Question: i built switch case in 'Pentaho' to run predetermined case for varying parameter value.
the problem is 'Pentaho' don't break after execution the 'case'. so it run all cases! not only the required case.
i attached example of switch case for output text files.
when i run the 'Transform'. the switch case run all cases without any break. and it output the three text files !.

so what i do to solve these problem? i know that 'Pentaho Transfrom' run in 'Parallel', but why it doesn't break the switch case !?
This is the '.ktr' file contents:
'''
<?xml version="1.0" encoding="UTF-8"?>
<transformation>
<info>
<name>trans</name>
<description/>
<extended_description/>
<trans_version/>
<trans_type>Normal</trans_type>
<trans_status>0</trans_status>
<directory>&#x2f;</directory>
<parameters>
<parameter>
<name>var</name>
<default_value/>
<description/>
</parameter>
</parameters>
<log>
<trans-log-table><connection/>
<schema/>
<table/>
<size_limit_lines/>
<interval/>
<timeout_days/>
<field><id>ID_BATCH</id><enabled>Y</enabled><name>ID_BATCH</name></field><field><id>CHANNEL_ID</id><enabled>Y</enabled><name>CHANNEL_ID</name></field><field><id>TRANSNAME</id><enabled>Y</enabled><name>TRANSNAME</name></field><field><id>STATUS</id><enabled>Y</enabled><name>STATUS</name></field><field><id>LINES_READ</id><enabled>Y</enabled><name>LINES_READ</name><subject/></field><field><id>LINES_WRITTEN</id><enabled>Y</enabled><name>LINES_WRITTEN</name><subject/></field><field><id>LINES_UPDATED</id><enabled>Y</enabled><name>LINES_UPDATED</name><subject/></field><field><id>LINES_INPUT</id><enabled>Y</enabled><name>LINES_INPUT</name><subject/></field><field><id>LINES_OUTPUT</id><enabled>Y</enabled><name>LINES_OUTPUT</name><subject/></field><field><id>LINES_REJECTED</id><enabled>Y</enabled><name>LINES_REJECTED</name><subject/></field><field><id>ERRORS</id><enabled>Y</enabled><name>ERRORS</name></field><field><id>STARTDATE</id><enabled>Y</enabled><name>STARTDATE</name></field><field><id>ENDDATE</id><enabled>Y</enabled><name>ENDDATE</name></field><field><id>LOGDATE</id><enabled>Y</enabled><name>LOGDATE</name></field><field><id>DEPDATE</id><enabled>Y</enabled><name>DEPDATE</name></field><field><id>REPLAYDATE</id><enabled>Y</enabled><name>REPLAYDATE</name></field><field><id>LOG_FIELD</id><enabled>Y</enabled><name>LOG_FIELD</name></field><field><id>EXECUTING_SERVER</id><enabled>N</enabled><name>EXECUTING_SERVER</name></field><field><id>EXECUTING_USER</id><enabled>N</enabled><name>EXECUTING_USER</name></field><field><id>CLIENT</id><enabled>N</enabled><name>CLIENT</name></field></trans-log-table>
<perf-log-table><connection/>
<schema/>
<table/>
<interval/>
<timeout_days/>
<field><id>ID_BATCH</id><enabled>Y</enabled><name>ID_BATCH</name></field><field><id>SEQ_NR</id><enabled>Y</enabled><name>SEQ_NR</name></field><field><id>LOGDATE</id><enabled>Y</enabled><name>LOGDATE</name></field><field><id>TRANSNAME</id><enabled>Y</enabled><name>TRANSNAME</name></field><field><id>STEPNAME</id><enabled>Y</enabled><name>STEPNAME</name></field><field><id>STEP_COPY</id><enabled>Y</enabled><name>STEP_COPY</name></field><field><id>LINES_READ</id><enabled>Y</enabled><name>LINES_READ</name></field><field><id>LINES_WRITTEN</id><enabled>Y</enabled><name>LINES_WRITTEN</name></field><field><id>LINES_UPDATED</id><enabled>Y</enabled><name>LINES_UPDATED</name></field><field><id>LINES_INPUT</id><enabled>Y</enabled><name>LINES_INPUT</name></field><field><id>LINES_OUTPUT</id><enabled>Y</enabled><name>LINES_OUTPUT</name></field><field><id>LINES_REJECTED</id><enabled>Y</enabled><name>LINES_REJECTED</name></field><field><id>ERRORS</id><enabled>Y</enabled><name>ERRORS</name></field><field><id>INPUT_BUFFER_ROWS</id><enabled>Y</enabled><name>INPUT_BUFFER_ROWS</name></field><field><id>OUTPUT_BUFFER_ROWS</id><enabled>Y</enabled><name>OUTPUT_BUFFER_ROWS</name></field></perf-log-table>
<channel-log-table><connection/>
<schema/>
<table/>
<timeout_days/>
<field><id>ID_BATCH</id><enabled>Y</enabled><name>ID_BATCH</name></field><field><id>CHANNEL_ID</id><enabled>Y</enabled><name>CHANNEL_ID</name></field><field><id>LOG_DATE</id><enabled>Y</enabled><name>LOG_DATE</name></field><field><id>LOGGING_OBJECT_TYPE</id><enabled>Y</enabled><name>LOGGING_OBJECT_TYPE</name></field><field><id>OBJECT_NAME</id><enabled>Y</enabled><name>OBJECT_NAME</name></field><field><id>OBJECT_COPY</id><enabled>Y</enabled><name>OBJECT_COPY</name></field><field><id>REPOSITORY_DIRECTORY</id><enabled>Y</enabled><name>REPOSITORY_DIRECTORY</name></field><field><id>FILENAME</id><enabled>Y</enabled><name>FILENAME</name></field><field><id>OBJECT_ID</id><enabled>Y</enabled><name>OBJECT_ID</name></field><field><id>OBJECT_REVISION</id><enabled>Y</enabled><name>OBJECT_REVISION</name></field><field><id>PARENT_CHANNEL_ID</id><enabled>Y</enabled><name>PARENT_CHANNEL_ID</name></field><field><id>ROOT_CHANNEL_ID</id><enabled>Y</enabled><name>ROOT_CHANNEL_ID</name></field></channel-log-table>
<step-log-table><connection/>
<schema/>
<table/>
<timeout_days/>
<field><id>ID_BATCH</id><enabled>Y</enabled><name>ID_BATCH</name></field><field><id>CHANNEL_ID</id><enabled>Y</enabled><name>CHANNEL_ID</name></field><field><id>LOG_DATE</id><enabled>Y</enabled><name>LOG_DATE</name></field><field><id>TRANSNAME</id><enabled>Y</enabled><name>TRANSNAME</name></field><field><id>STEPNAME</id><enabled>Y</enabled><name>STEPNAME</name></field><field><id>STEP_COPY</id><enabled>Y</enabled><name>STEP_COPY</name></field><field><id>LINES_READ</id><enabled>Y</enabled><name>LINES_READ</name></field><field><id>LINES_WRITTEN</id><enabled>Y</enabled><name>LINES_WRITTEN</name></field><field><id>LINES_UPDATED</id><enabled>Y</enabled><name>LINES_UPDATED</name></field><field><id>LINES_INPUT</id><enabled>Y</enabled><name>LINES_INPUT</name></field><field><id>LINES_OUTPUT</id><enabled>Y</enabled><name>LINES_OUTPUT</name></field><field><id>LINES_REJECTED</id><enabled>Y</enabled><name>LINES_REJECTED</name></field><field><id>ERRORS</id><enabled>Y</enabled><name>ERRORS</name></field><field><id>LOG_FIELD</id><enabled>N</enabled><name>LOG_FIELD</name></field></step-log-table>
<metrics-log-table><connection/>
<schema/>
<table/>
<timeout_days/>
<field><id>ID_BATCH</id><enabled>Y</enabled><name>ID_BATCH</name></field><field><id>CHANNEL_ID</id><enabled>Y</enabled><name>CHANNEL_ID</name></field><field><id>LOG_DATE</id><enabled>Y</enabled><name>LOG_DATE</name></field><field><id>METRICS_DATE</id><enabled>Y</enabled><name>METRICS_DATE</name></field><field><id>METRICS_CODE</id><enabled>Y</enabled><name>METRICS_CODE</name></field><field><id>METRICS_DESCRIPTION</id><enabled>Y</enabled><name>METRICS_DESCRIPTION</name></field><field><id>METRICS_SUBJECT</id><enabled>Y</enabled><name>METRICS_SUBJECT</name></field><field><id>METRICS_TYPE</id><enabled>Y</enabled><name>METRICS_TYPE</name></field><field><id>METRICS_VALUE</id><enabled>Y</enabled><name>METRICS_VALUE</name></field></metrics-log-table>
</log>
<maxdate>
<connection/>
<table/>
<field/>
<offset>0.0</offset>
<maxdiff>0.0</maxdiff>
</maxdate>
<size_rowset>10000</size_rowset>
<sleep_time_empty>50</sleep_time_empty>
<sleep_time_full>50</sleep_time_full>
<unique_connections>N</unique_connections>
<feedback_shown>Y</feedback_shown>
<feedback_size>50000</feedback_size>
<using_thread_priorities>Y</using_thread_priorities>
<shared_objects_file/>
<capture_step_performance>N</capture_step_performance>
<step_performance_capturing_delay>1000</step_performance_capturing_delay>
<step_performance_capturing_size_limit>100</step_performance_capturing_size_limit>
<dependencies>
</dependencies>
<partitionschemas>
</partitionschemas>
<slaveservers>
</slaveservers>
<clusterschemas>
</clusterschemas>
<created_user>-</created_user>
<created_date>2014&#x2f;07&#x2f;13 12&#x3a;36&#x3a;07.782</created_date>
<modified_user>-</modified_user>
<modified_date>2014&#x2f;07&#x2f;13 12&#x3a;36&#x3a;07.782</modified_date>
</info>
<notepads>
</notepads>
<connection>
<name>AgileBI</name>
<server>localhost</server>
<type>MONETDB</type>
<access>Native</access>
<database>pentaho-instaview</database>
<port>50006</port>
<username>monetdb</username>
<password>Encrypted 2be98afc86aa7f2e4cb14a17edb86abd8</password>
<servername/>
<data_tablespace/>
<index_tablespace/>
<read_only>true</read_only>
<attributes>
<attribute><code>EXTRA_OPTION_INFOBRIGHT.characterEncoding</code><attribute>UTF-8</attribute></attribute>
<attribute><code>EXTRA_OPTION_MYSQL.defaultFetchSize</code><attribute>500</attribute></attribute>
<attribute><code>EXTRA_OPTION_MYSQL.useCursorFetch</code><attribute>true</attribute></attribute>
<attribute><code>PORT_NUMBER</code><attribute>50006</attribute></attribute>
<attribute><code>PRESERVE_RESERVED_WORD_CASE</code><attribute>Y</attribute></attribute>
<attribute><code>SUPPORTS_BOOLEAN_DATA_TYPE</code><attribute>Y</attribute></attribute>
<attribute><code>SUPPORTS_TIMESTAMP_DATA_TYPE</code><attribute>Y</attribute></attribute>
</attributes>
</connection>
<order>
<hop> <from>Switch &#x2f; Case</from><to>Text file output</to><enabled>Y</enabled> </hop>
<hop> <from>Switch &#x2f; Case</from><to>Text file output 2</to><enabled>Y</enabled> </hop>
<hop> <from>Switch &#x2f; Case</from><to>Text file output 2 2</to><enabled>Y</enabled> </hop>
<hop> <from>Text file output</from><to>Dummy &#x28;do nothing&#x29;</to><enabled>Y</enabled> </hop>
<hop> <from>Generate Rows</from><to>Set field value to a constant</to><enabled>Y</enabled> </hop>
<hop> <from>Set field value to a constant</from><to>Switch &#x2f; Case</to><enabled>Y</enabled> </hop>
</order>
<step>
<name>Switch &#x2f; Case</name>
<type>SwitchCase</type>
<description/>
<distribute>Y</distribute>
<custom_distribution/>
<copies>1</copies>
<partitioning>
<method>none</method>
<schema_name/>
</partitioning>
<fieldname>var</fieldname>
<use_contains>N</use_contains>
<case_value_type>String</case_value_type>
<case_value_format/>
<case_value_decimal/>
<case_value_group/>
<default_target_step/>
<cases><case><value>a</value>
<target_step>Text file output</target_step>
</case><case><value>b</value>
<target_step>Text file output 2</target_step>
</case><case><value>c</value>
<target_step>Text file output 2 2</target_step>
</case></cases> <cluster_schema/>
<remotesteps> <input> </input> <output> </output> </remotesteps> <GUI>
<xloc>271</xloc>
<yloc>99</yloc>
<draw>Y</draw>
</GUI>
</step>
<step>
<name>Generate Rows</name>
<type>RowGenerator</type>
<description/>
<distribute>Y</distribute>
<custom_distribution/>
<copies>1</copies>
<partitioning>
<method>none</method>
<schema_name/>
</partitioning>
<fields>
<field>
<name>var</name>
<type>String</type>
<format/>
<currency/>
<decimal/>
<group/>
<nullif/>
<length>-1</length>
<precision>-1</precision>
<set_empty_string>N</set_empty_string>
</field>
</fields>
<limit>10</limit>
<never_ending>N</never_ending>
<interval_in_ms>5000</interval_in_ms>
<row_time_field>now</row_time_field>
<last_time_field>FiveSecondsAgo</last_time_field>
<cluster_schema/>
<remotesteps> <input> </input> <output> </output> </remotesteps> <GUI>
<xloc>47</xloc>
<yloc>97</yloc>
<draw>Y</draw>
</GUI>
</step>
<step>
<name>Text file output</name>
<type>TextFileOutput</type>
<description/>
<distribute>N</distribute>
<custom_distribution/>
<copies>1</copies>
<partitioning>
<method>none</method>
<schema_name/>
</partitioning>
<separator>&#x3b;</separator>
<enclosure>&#x22;</enclosure>
<enclosure_forced>N</enclosure_forced>
<enclosure_fix_disabled>N</enclosure_fix_disabled>
<header>Y</header>
<footer>N</footer>
<format>DOS</format>
<compression>None</compression>
<encoding/>
<endedLine/>
<fileNameInField>N</fileNameInField>
<fileNameField/>
<create_parent_folder>Y</create_parent_folder>
<file>
<name>a</name>
<is_command>N</is_command>
<servlet_output>N</servlet_output>
<do_not_open_new_file_init>N</do_not_open_new_file_init>
<extention>txt</extention>
<append>N</append>
<split>N</split>
<haspartno>N</haspartno>
<add_date>N</add_date>
<add_time>N</add_time>
<SpecifyFormat>N</SpecifyFormat>
<date_time_format/>
<add_to_result_filenames>Y</add_to_result_filenames>
<pad>N</pad>
<fast_dump>N</fast_dump>
<splitevery>0</splitevery>
</file>
<fields>
</fields>
<cluster_schema/>
<remotesteps> <input> </input> <output> </output> </remotesteps> <GUI>
<xloc>463</xloc>
<yloc>98</yloc>
<draw>Y</draw>
</GUI>
</step>
<step>
<name>Text file output 2</name>
<type>TextFileOutput</type>
<description/>
<distribute>Y</distribute>
<custom_distribution/>
<copies>1</copies>
<partitioning>
<method>none</method>
<schema_name/>
</partitioning>
<separator>&#x3b;</separator>
<enclosure>&#x22;</enclosure>
<enclosure_forced>N</enclosure_forced>
<enclosure_fix_disabled>N</enclosure_fix_disabled>
<header>Y</header>
<footer>N</footer>
<format>DOS</format>
<compression>None</compression>
<encoding/>
<endedLine/>
<fileNameInField>N</fileNameInField>
<fileNameField/>
<create_parent_folder>Y</create_parent_folder>
<file>
<name>b</name>
<is_command>N</is_command>
<servlet_output>N</servlet_output>
<do_not_open_new_file_init>N</do_not_open_new_file_init>
<extention>txt</extention>
<append>N</append>
<split>N</split>
<haspartno>N</haspartno>
<add_date>N</add_date>
<add_time>N</add_time>
<SpecifyFormat>N</SpecifyFormat>
<date_time_format/>
<add_to_result_filenames>Y</add_to_result_filenames>
<pad>N</pad>
<fast_dump>N</fast_dump>
<splitevery>0</splitevery>
</file>
<fields>
</fields>
<cluster_schema/>
<remotesteps> <input> </input> <output> </output> </remotesteps> <GUI>
<xloc>463</xloc>
<yloc>182</yloc>
<draw>Y</draw>
</GUI>
</step>
<step>
<name>Text file output 2 2</name>
<type>TextFileOutput</type>
<description/>
<distribute>Y</distribute>
<custom_distribution/>
<copies>1</copies>
<partitioning>
<method>none</method>
<schema_name/>
</partitioning>
<separator>&#x3b;</separator>
<enclosure>&#x22;</enclosure>
<enclosure_forced>N</enclosure_forced>
<enclosure_fix_disabled>N</enclosure_fix_disabled>
<header>Y</header>
<footer>N</footer>
<format>DOS</format>
<compression>None</compression>
<encoding/>
<endedLine/>
<fileNameInField>N</fileNameInField>
<fileNameField/>
<create_parent_folder>Y</create_parent_folder>
<file>
<name>c</name>
<is_command>N</is_command>
<servlet_output>N</servlet_output>
<do_not_open_new_file_init>N</do_not_open_new_file_init>
<extention>txt</extention>
<append>N</append>
<split>N</split>
<haspartno>N</haspartno>
<add_date>N</add_date>
<add_time>N</add_time>
<SpecifyFormat>N</SpecifyFormat>
<date_time_format/>
<add_to_result_filenames>Y</add_to_result_filenames>
<pad>N</pad>
<fast_dump>N</fast_dump>
<splitevery>0</splitevery>
</file>
<fields>
</fields>
<cluster_schema/>
<remotesteps> <input> </input> <output> </output> </remotesteps> <GUI>
<xloc>463</xloc>
<yloc>272</yloc>
<draw>Y</draw>
</GUI>
</step>
<step>
<name>Dummy &#x28;do nothing&#x29;</name>
<type>Dummy</type>
<description/>
<distribute>Y</distribute>
<custom_distribution/>
<copies>1</copies>
<partitioning>
<method>none</method>
<schema_name/>
</partitioning>
<cluster_schema/>
<remotesteps> <input> </input> <output> </output> </remotesteps> <GUI>
<xloc>694</xloc>
<yloc>102</yloc>
<draw>Y</draw>
</GUI>
</step>
<step>
<name>Set field value to a constant</name>
<type>SetValueConstant</type>
<description/>
<distribute>Y</distribute>
<custom_distribution/>
<copies>1</copies>
<partitioning>
<method>none</method>
<schema_name/>
</partitioning>
<usevar>Y</usevar>
<fields>
<field>
<name>var</name>
<value>&#x24;&#x7b;var&#x7d;</value>
<mask/>
<set_empty_string>N</set_empty_string>
</field>
</fields>
<cluster_schema/>
<remotesteps> <input> </input> <output> </output> </remotesteps> <GUI>
<xloc>147</xloc>
<yloc>97</yloc>
<draw>Y</draw>
</GUI>
</step>
<step_error_handling>
</step_error_handling>
<slave-step-copy-partition-distribution>
</slave-step-copy-partition-distribution>
<slave_transformation>N</slave_transformation>
<attributes><group><name>DataService</name>
<attribute><key>stepname</key>
<value/>
</attribute><attribute><key>name</key>
<value/>
</attribute></group></attributes>
</transformation>
'''
Thanks,
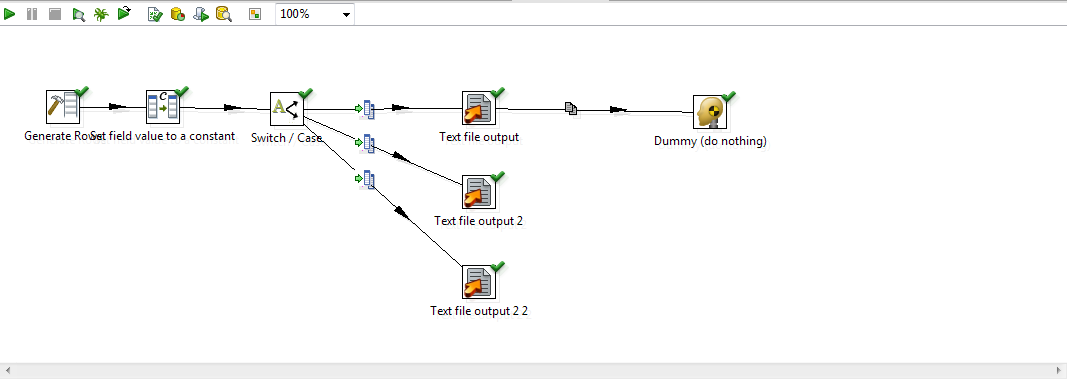
Answer: as they told me in 'Pentaho Forums'. that the main job of switch is to send data to different steps.
so i decided to use 'Filter rows'. it's more better for conditions.